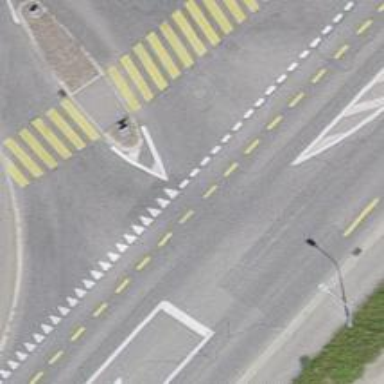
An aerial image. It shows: Marked pedestrian crossing with zebra designation and central island.